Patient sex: M
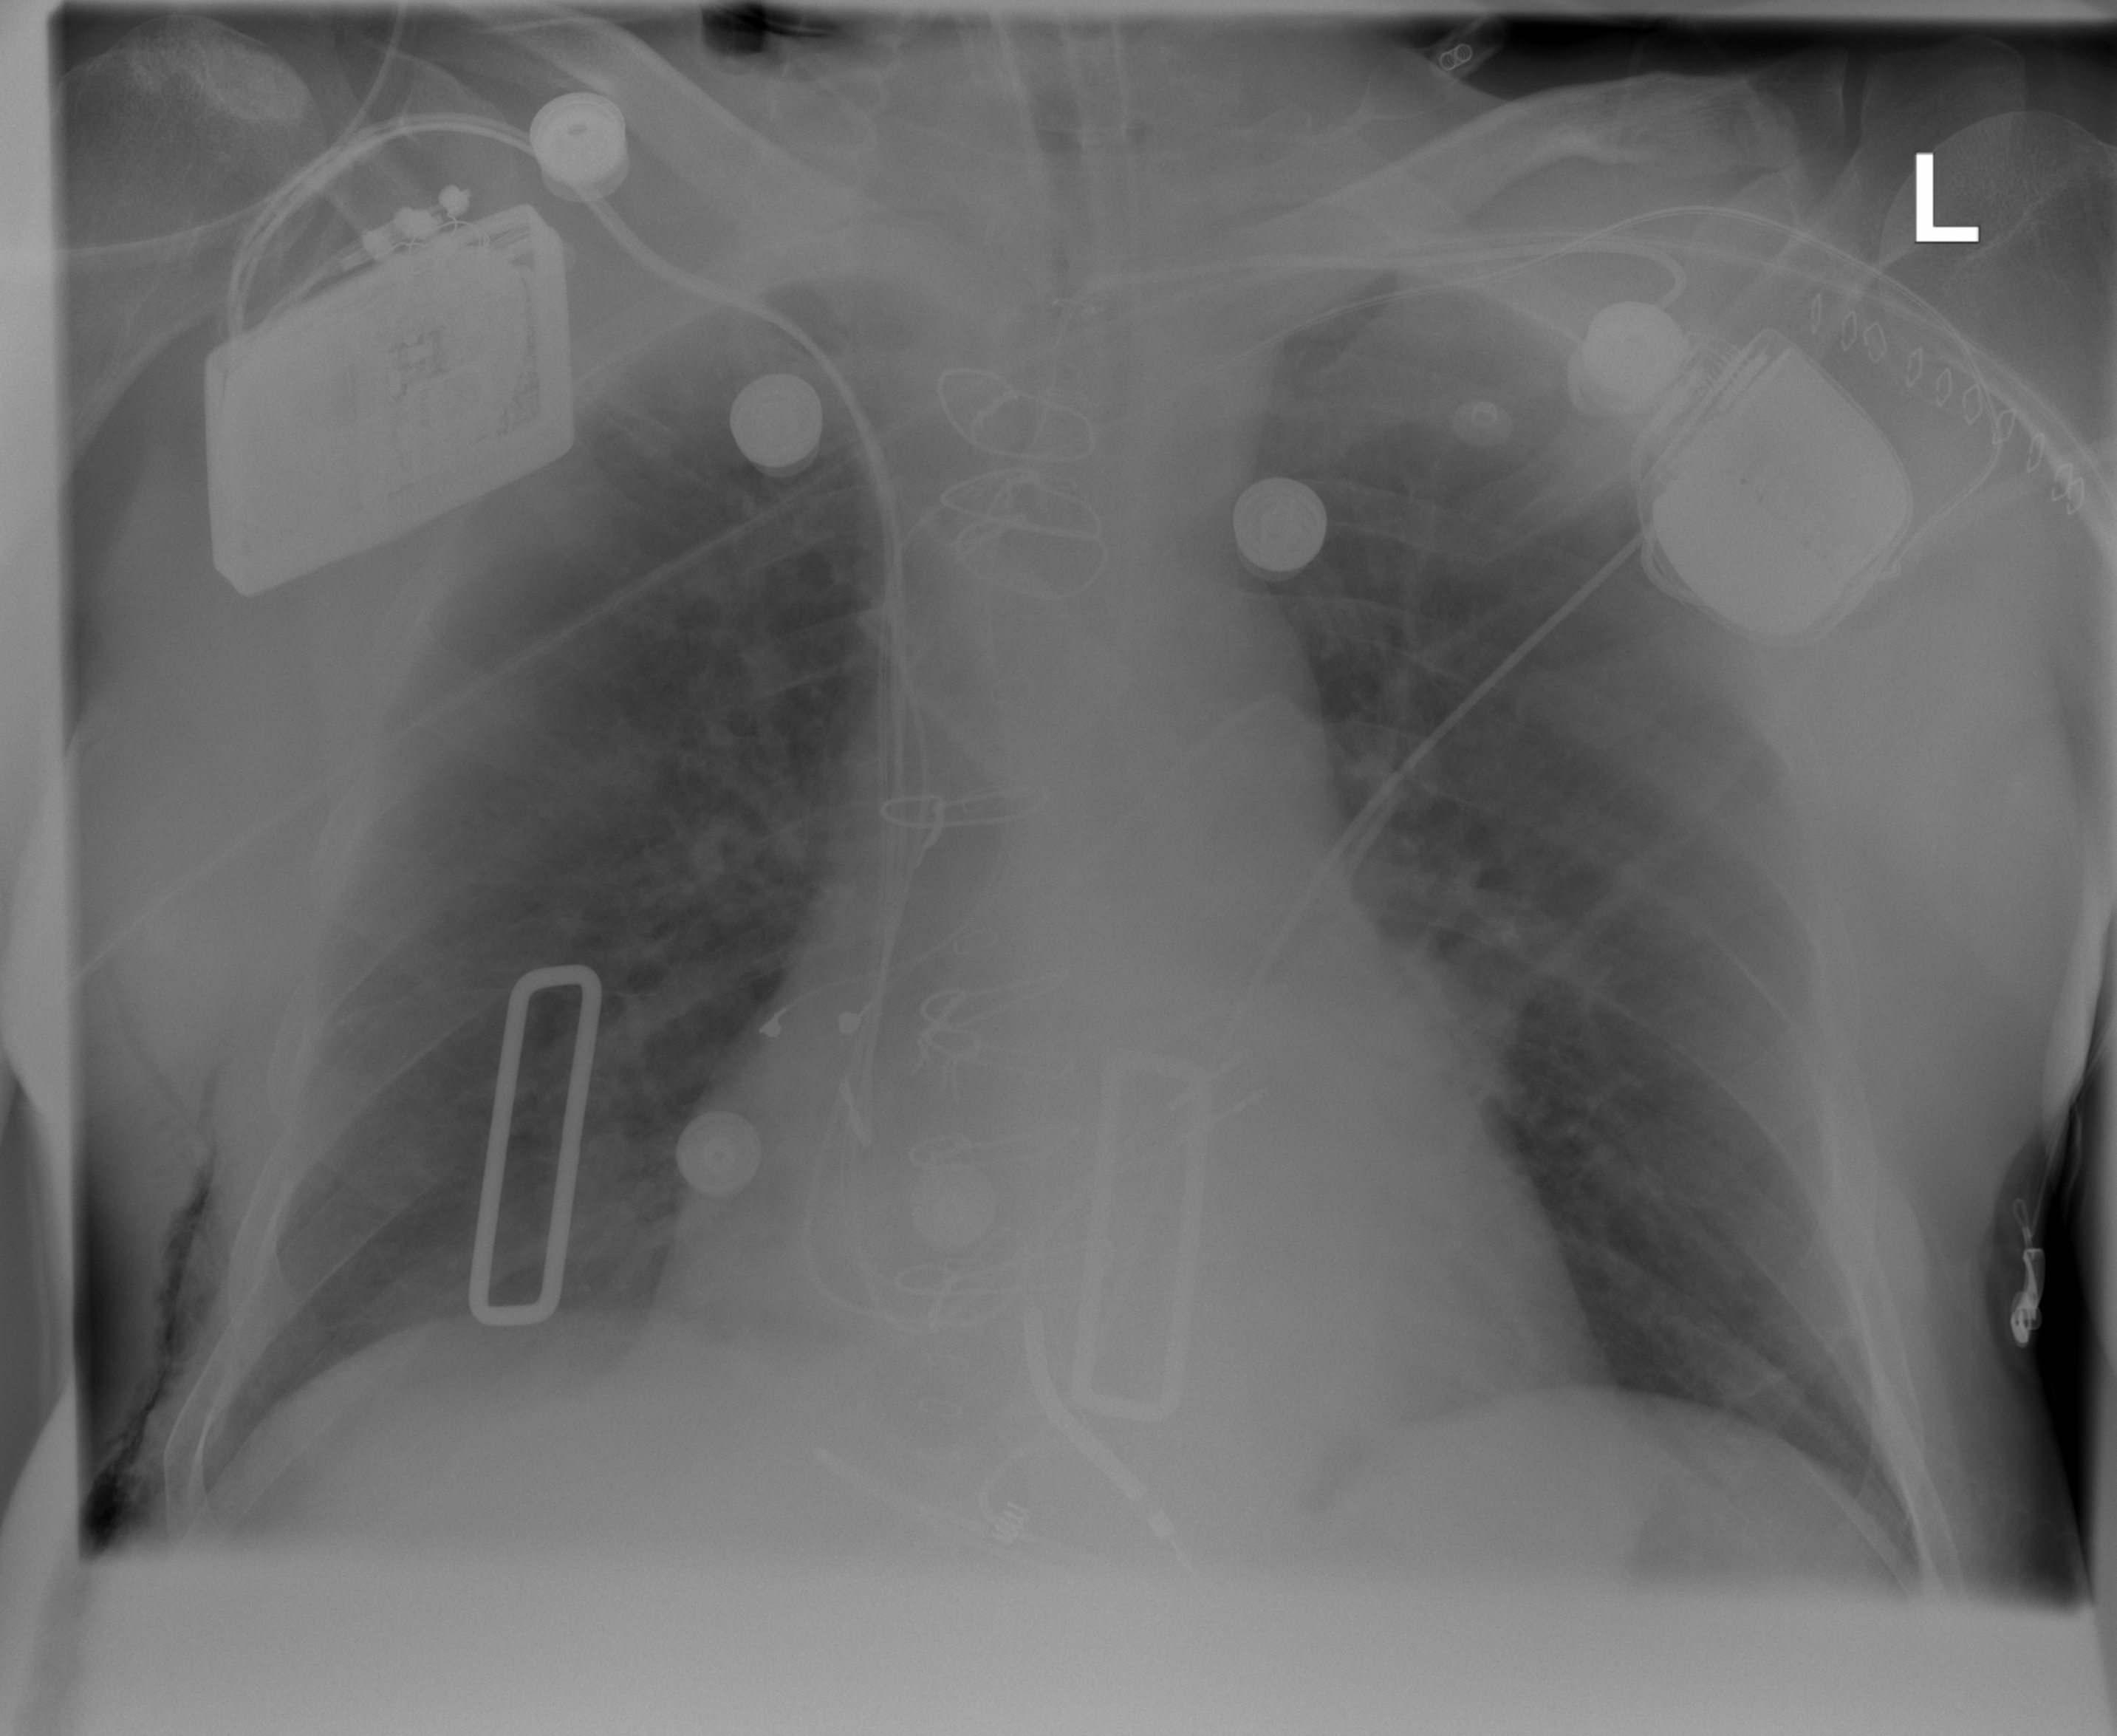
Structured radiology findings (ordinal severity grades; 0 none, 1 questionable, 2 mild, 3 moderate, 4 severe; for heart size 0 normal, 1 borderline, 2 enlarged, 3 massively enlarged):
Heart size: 1
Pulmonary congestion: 2
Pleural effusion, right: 1
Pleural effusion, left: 0
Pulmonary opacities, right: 0
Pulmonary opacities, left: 0
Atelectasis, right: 2
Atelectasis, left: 2